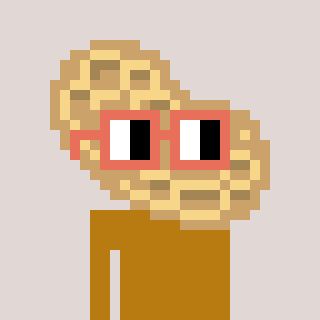
a pixel art character with square orange glasses, a peanut-shaped head and a gold-colored body on a warm background